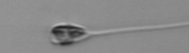
Label: Asterionellopsis_glacialis